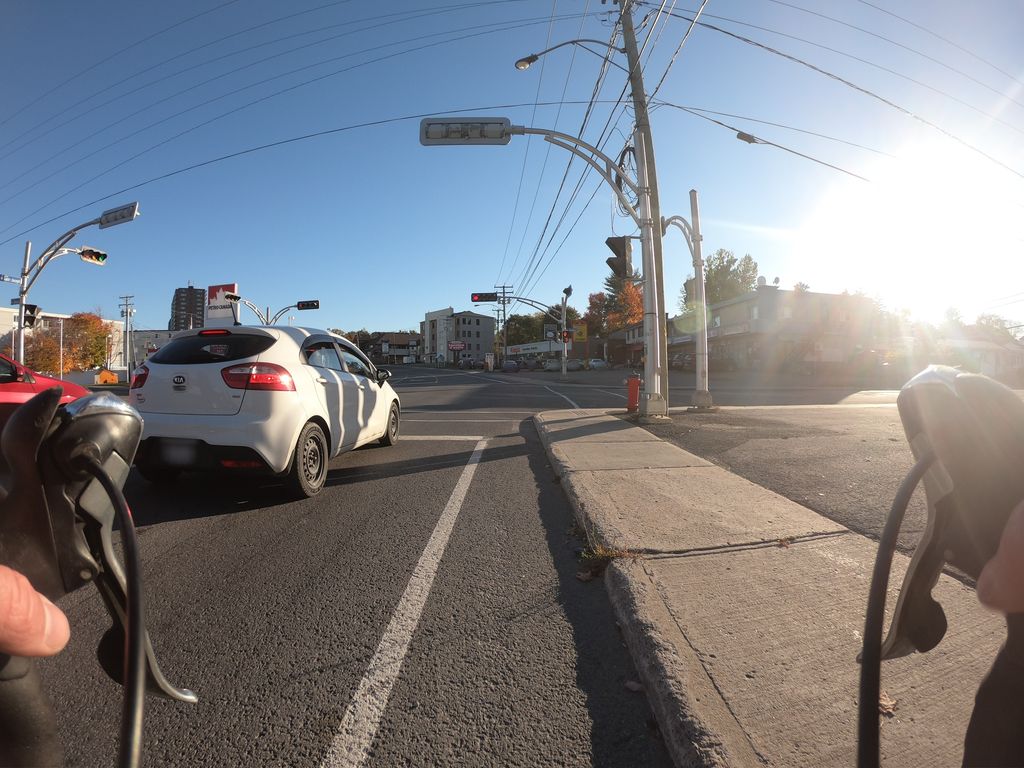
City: ottawa-gatineau